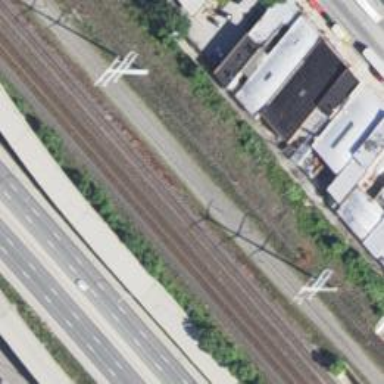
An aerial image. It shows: Railway siding with rails.